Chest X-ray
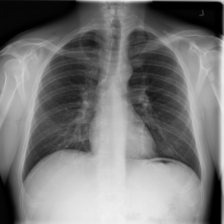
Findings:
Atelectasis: negative
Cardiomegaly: negative
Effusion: negative
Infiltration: positive
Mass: negative
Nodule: negative
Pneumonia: negative
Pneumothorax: negative
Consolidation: negative
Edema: negative
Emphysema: negative
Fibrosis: negative
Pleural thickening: negative
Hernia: negative